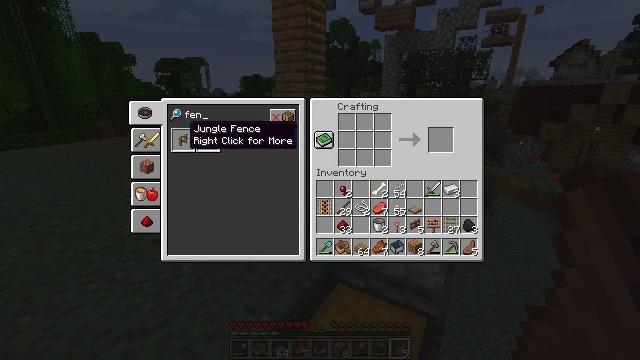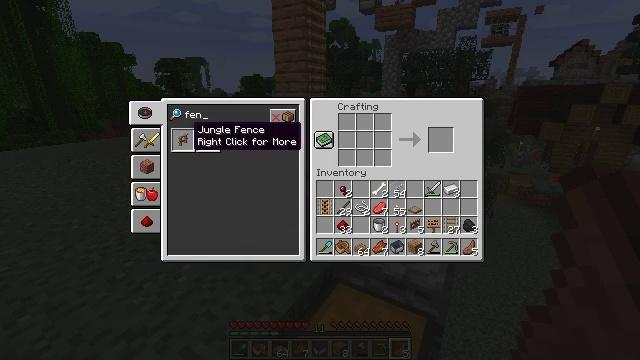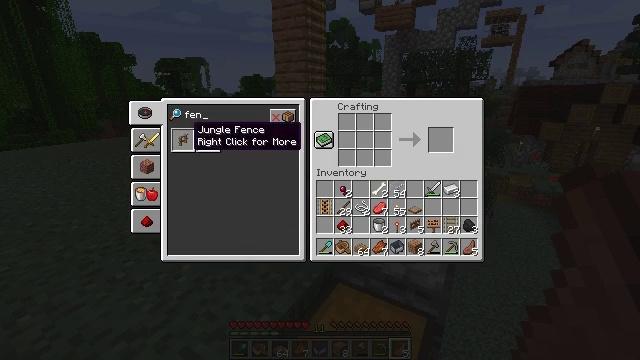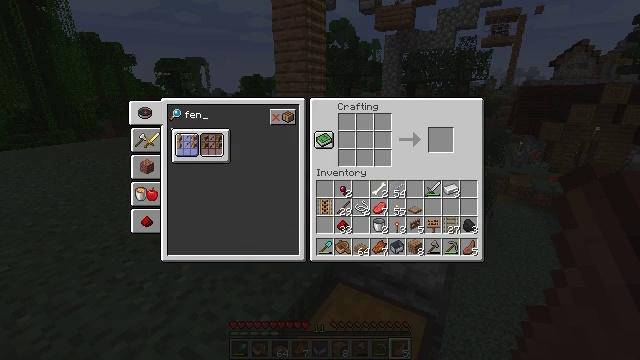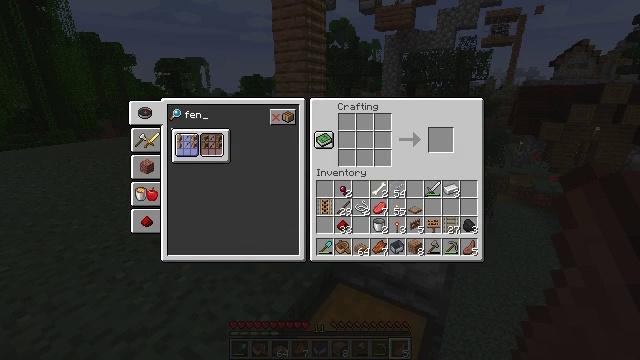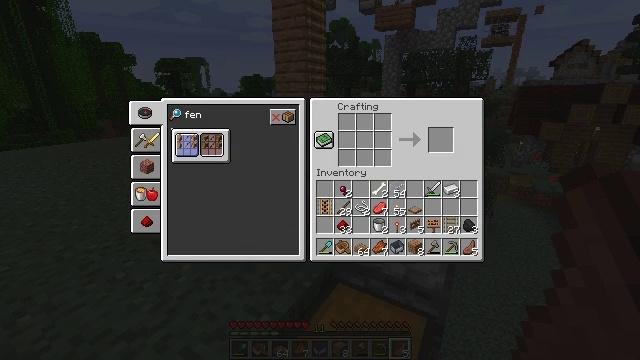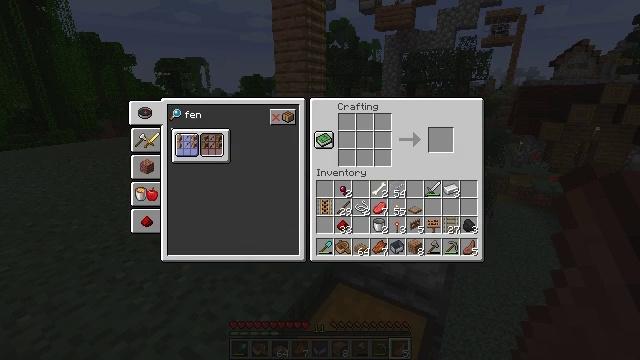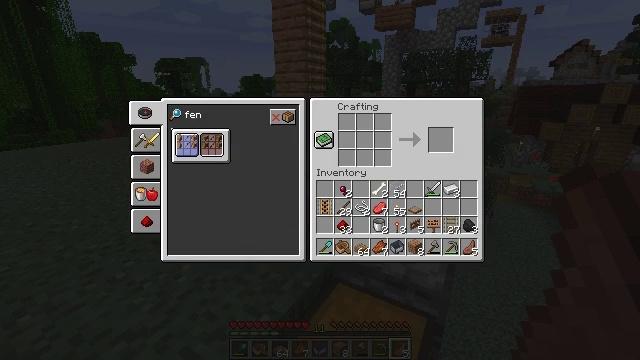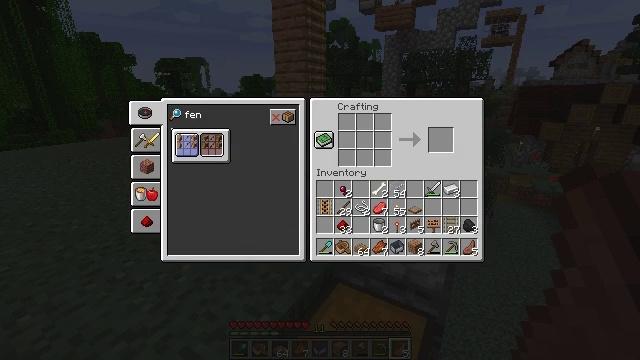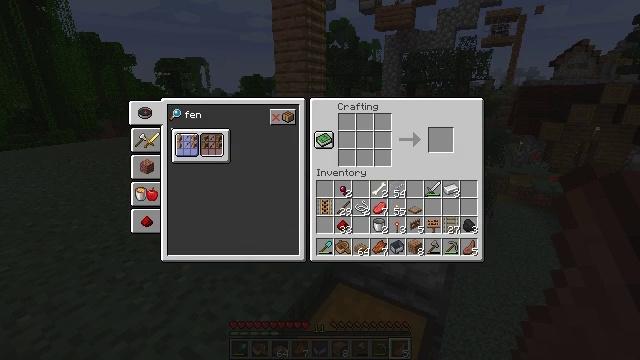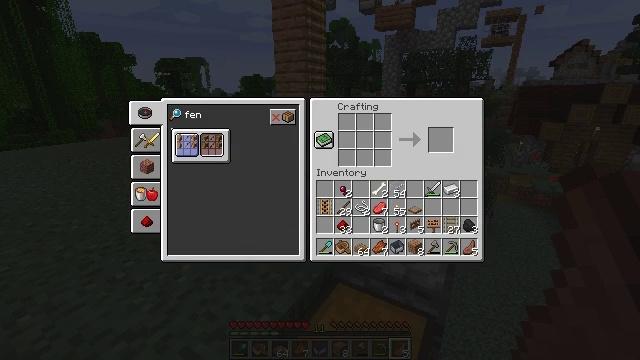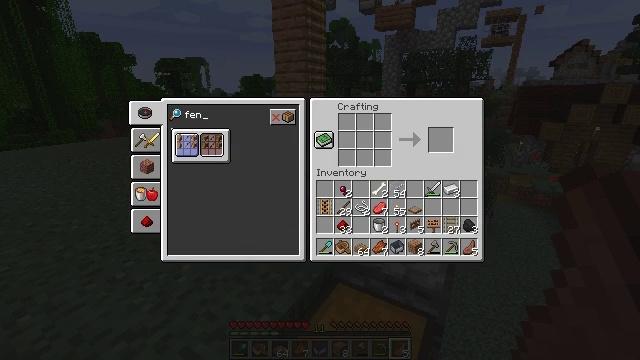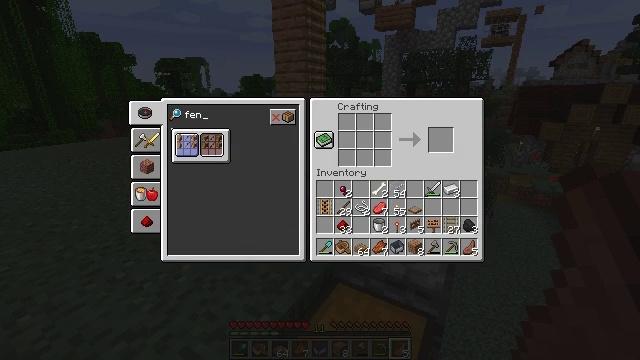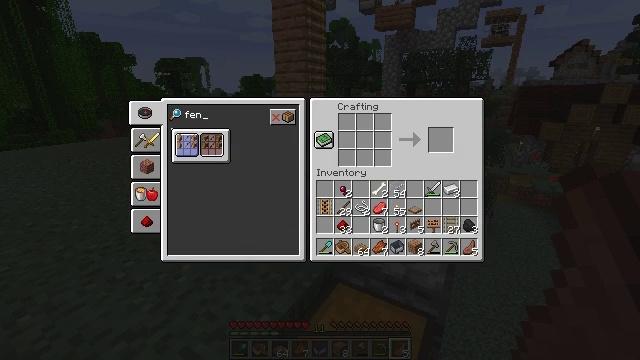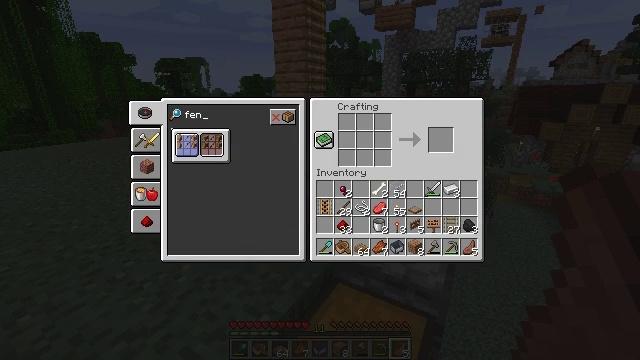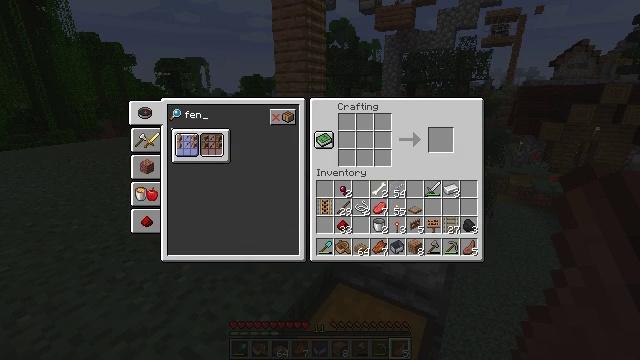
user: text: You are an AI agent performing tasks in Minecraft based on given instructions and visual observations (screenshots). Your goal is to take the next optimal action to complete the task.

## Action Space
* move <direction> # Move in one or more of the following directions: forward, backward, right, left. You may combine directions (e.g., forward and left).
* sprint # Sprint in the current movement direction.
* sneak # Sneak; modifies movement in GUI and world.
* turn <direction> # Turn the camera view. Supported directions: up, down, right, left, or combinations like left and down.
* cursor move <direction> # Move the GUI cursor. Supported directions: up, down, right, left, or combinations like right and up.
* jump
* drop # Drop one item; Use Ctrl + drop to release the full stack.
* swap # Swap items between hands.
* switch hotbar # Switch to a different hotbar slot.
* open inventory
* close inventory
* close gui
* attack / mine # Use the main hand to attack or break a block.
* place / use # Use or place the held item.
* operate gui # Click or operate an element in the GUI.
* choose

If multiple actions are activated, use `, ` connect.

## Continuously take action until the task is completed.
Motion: motion action
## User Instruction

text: Use jungle planks and sticks to craft a jungle fence.
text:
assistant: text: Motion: no_op
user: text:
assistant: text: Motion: no_op
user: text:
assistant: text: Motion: choose
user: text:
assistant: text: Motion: choose
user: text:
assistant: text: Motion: choose
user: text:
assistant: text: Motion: choose
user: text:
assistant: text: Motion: no_op
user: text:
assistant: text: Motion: no_op
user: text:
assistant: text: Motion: no_op
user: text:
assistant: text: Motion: no_op
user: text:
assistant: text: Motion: sneak
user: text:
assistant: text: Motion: sneak
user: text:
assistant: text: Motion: sneak
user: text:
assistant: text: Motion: sneak
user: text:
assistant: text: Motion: sneak, operate gui
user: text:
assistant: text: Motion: sneak, operate gui
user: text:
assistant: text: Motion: sneak, operate gui
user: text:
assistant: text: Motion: sneak
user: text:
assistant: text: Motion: sneak, operate gui
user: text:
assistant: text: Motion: sneak, operate gui
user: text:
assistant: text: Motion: sneak
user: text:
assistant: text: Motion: sneak, operate gui
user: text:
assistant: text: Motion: sneak, operate gui
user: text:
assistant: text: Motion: sneak, operate gui
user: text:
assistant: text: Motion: sneak
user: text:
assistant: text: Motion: sneak
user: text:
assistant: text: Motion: sneak
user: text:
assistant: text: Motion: sneak
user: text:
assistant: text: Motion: sneak
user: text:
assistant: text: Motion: sneak, cursor move right